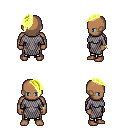
a pixel art fantasy rpg character, male body template, human, dark skin, chain mail, gold greaves, gold long mohawk hairstyle, bracelets, four views (front, back, left, right), 2x2 character sprite sheet, small pixel art, hard edges, no anti-aliasing